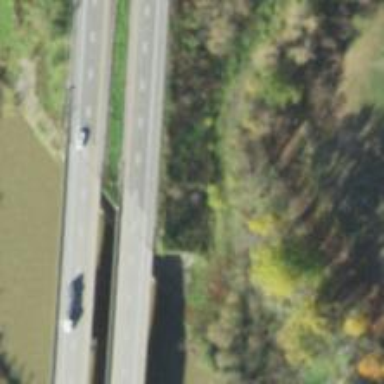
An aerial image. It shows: Asphalt bridge over motorway.